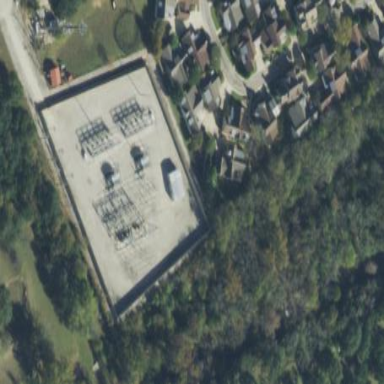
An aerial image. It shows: Outdoor power substation at the distribution level with surrounding wall barrier.